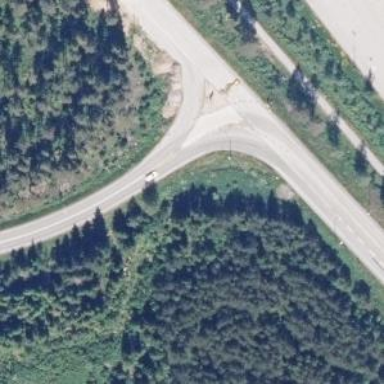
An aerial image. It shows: Primary link highway.